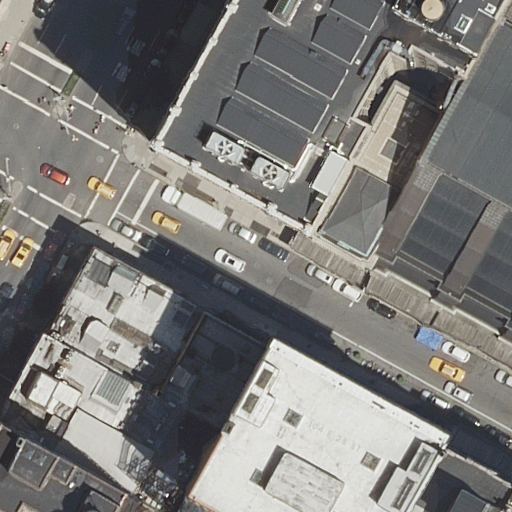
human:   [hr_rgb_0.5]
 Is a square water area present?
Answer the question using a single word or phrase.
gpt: no

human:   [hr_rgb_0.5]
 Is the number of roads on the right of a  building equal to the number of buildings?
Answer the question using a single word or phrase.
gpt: no

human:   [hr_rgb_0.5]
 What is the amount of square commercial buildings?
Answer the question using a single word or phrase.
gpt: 0

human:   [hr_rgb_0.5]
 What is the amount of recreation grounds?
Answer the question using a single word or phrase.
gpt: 0

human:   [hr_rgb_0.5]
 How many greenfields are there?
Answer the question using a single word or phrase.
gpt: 0

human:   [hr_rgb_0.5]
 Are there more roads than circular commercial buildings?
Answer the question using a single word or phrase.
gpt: yes

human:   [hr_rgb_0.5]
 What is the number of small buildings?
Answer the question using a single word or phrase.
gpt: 3

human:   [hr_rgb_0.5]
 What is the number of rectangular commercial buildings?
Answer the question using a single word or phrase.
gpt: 1

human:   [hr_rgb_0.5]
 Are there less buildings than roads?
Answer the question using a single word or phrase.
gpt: no

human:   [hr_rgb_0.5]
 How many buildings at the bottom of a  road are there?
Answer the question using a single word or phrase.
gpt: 9

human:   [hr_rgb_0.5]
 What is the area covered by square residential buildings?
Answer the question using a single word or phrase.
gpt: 0m2

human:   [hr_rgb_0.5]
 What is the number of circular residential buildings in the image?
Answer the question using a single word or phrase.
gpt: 0

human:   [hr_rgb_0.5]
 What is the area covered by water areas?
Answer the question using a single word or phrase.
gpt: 0m2

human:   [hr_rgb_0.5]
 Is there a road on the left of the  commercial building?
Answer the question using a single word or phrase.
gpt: yes

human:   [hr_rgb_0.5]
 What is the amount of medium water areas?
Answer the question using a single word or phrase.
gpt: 0

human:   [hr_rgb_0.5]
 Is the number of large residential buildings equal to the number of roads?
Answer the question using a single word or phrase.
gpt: no

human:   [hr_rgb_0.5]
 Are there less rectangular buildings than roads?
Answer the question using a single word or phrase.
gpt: no

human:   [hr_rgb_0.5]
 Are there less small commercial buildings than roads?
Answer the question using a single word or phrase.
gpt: yes

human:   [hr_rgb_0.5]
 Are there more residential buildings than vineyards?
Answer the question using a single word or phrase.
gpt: yes

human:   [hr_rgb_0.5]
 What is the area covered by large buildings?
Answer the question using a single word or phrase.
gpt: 1670m2

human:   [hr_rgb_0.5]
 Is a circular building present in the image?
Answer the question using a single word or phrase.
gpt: no

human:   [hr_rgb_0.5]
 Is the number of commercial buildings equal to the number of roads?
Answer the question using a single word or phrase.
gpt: no

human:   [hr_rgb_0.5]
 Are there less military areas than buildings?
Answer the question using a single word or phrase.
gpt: yes

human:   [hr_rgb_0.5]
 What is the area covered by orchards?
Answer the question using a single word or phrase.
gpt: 0m2

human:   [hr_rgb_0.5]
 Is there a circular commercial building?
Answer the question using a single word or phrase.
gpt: no

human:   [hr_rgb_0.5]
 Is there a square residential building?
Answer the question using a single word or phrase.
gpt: no

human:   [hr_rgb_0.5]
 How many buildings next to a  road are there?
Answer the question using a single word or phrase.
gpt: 11

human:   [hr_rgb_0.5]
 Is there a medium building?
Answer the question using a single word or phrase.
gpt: yes

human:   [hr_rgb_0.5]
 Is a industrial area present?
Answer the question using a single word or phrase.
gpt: no

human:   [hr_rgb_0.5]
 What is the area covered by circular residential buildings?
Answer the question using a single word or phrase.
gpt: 0m2

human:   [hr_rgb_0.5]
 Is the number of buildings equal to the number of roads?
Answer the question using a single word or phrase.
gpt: no

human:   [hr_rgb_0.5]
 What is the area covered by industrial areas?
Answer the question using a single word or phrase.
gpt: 0m2

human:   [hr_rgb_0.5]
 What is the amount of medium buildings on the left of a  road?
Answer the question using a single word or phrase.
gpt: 2

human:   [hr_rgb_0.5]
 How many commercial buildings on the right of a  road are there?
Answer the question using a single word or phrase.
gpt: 1

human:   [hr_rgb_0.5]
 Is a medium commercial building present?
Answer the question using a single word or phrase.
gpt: no

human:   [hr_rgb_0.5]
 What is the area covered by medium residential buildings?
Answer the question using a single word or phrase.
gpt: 1198m2